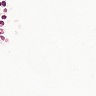
Metastatic tissue present: no